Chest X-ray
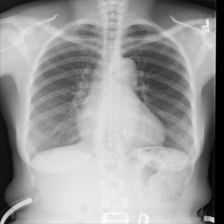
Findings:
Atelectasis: negative
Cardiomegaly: positive
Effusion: negative
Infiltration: negative
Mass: negative
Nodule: negative
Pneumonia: negative
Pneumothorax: negative
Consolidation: negative
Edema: negative
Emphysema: negative
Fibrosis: negative
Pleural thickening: negative
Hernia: negative